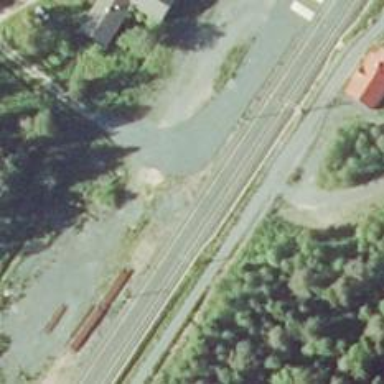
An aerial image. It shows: Site related to railway infrastructure.